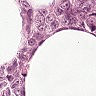
Metastatic tissue present: yes